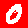
Digit: 0